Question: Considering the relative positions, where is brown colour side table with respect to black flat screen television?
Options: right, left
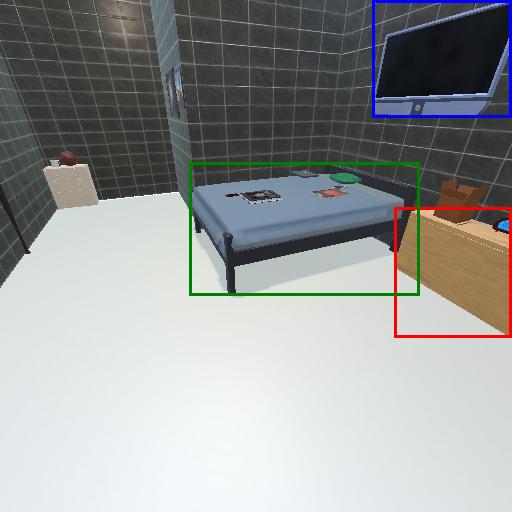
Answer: right